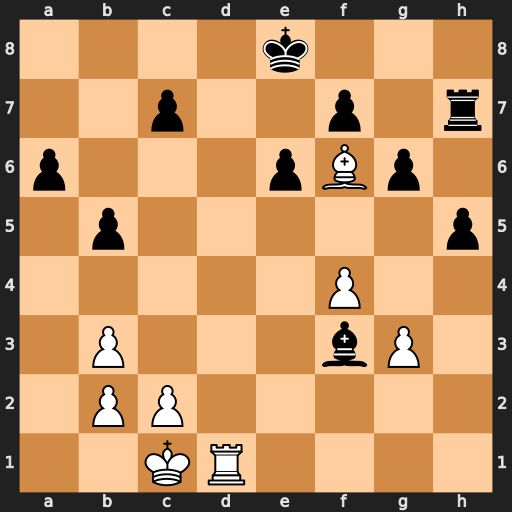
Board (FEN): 4k3/2p2p1r/p3pBp1/1p5p/5P2/1P3bP1/1PP5/2KR4
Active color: w
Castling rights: -
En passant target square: -
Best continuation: Rd8#